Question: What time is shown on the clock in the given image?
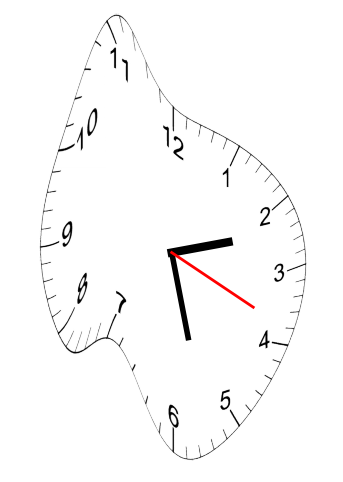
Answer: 02:27:19